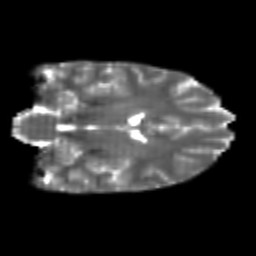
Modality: T2w
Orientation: coronal
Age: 20
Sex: female
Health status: healthy
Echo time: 0.074 s